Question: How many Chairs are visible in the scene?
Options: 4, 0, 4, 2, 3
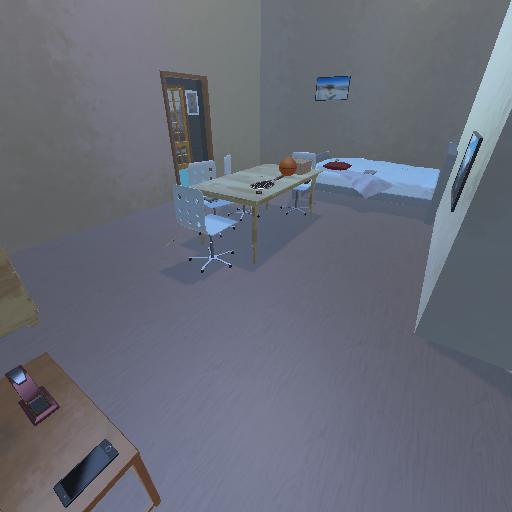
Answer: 4